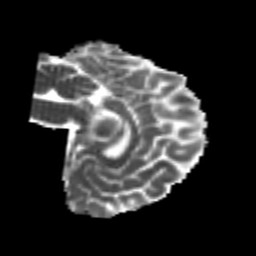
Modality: MD
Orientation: sagittal
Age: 23
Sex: male
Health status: healthy
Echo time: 0.074 s